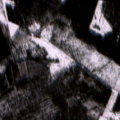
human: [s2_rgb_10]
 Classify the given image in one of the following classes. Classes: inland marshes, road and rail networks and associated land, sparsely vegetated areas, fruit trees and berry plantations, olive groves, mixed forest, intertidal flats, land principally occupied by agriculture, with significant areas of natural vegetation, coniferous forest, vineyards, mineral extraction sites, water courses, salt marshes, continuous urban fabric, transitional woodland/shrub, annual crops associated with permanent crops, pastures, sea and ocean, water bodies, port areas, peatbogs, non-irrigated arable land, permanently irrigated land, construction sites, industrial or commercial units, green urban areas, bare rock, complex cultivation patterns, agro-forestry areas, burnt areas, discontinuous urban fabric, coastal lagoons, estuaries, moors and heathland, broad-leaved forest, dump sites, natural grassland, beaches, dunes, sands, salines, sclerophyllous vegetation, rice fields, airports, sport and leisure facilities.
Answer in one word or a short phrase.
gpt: non-irrigated arable land, coniferous forest, mixed forest, transitional woodland/shrub